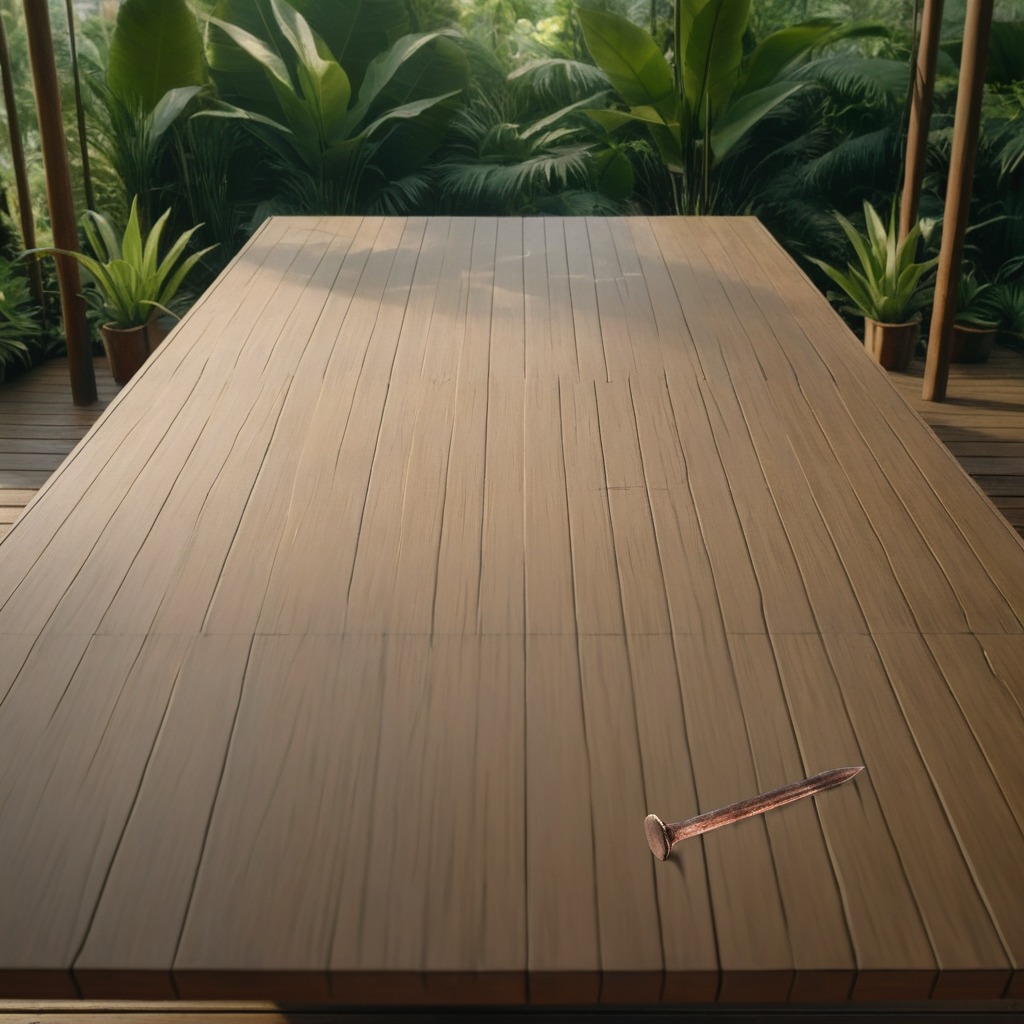
An iron nail is lying on a wooden table in a jungle field workshop tent.